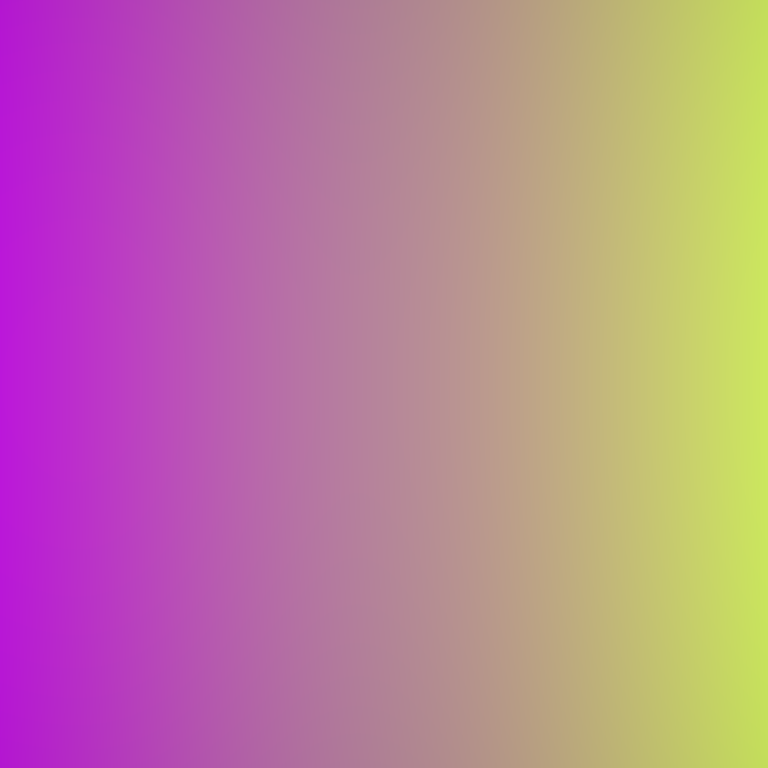
Abstract light effect, smooth gradient from violet to yellow, calm atmosphere, soft blend, no room, no furniture, no objects.